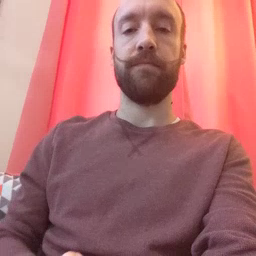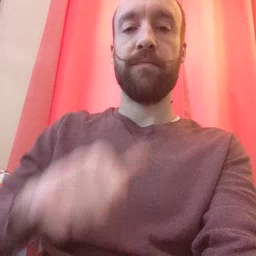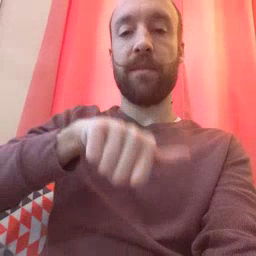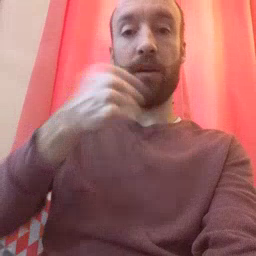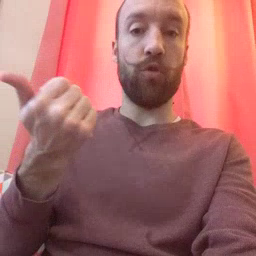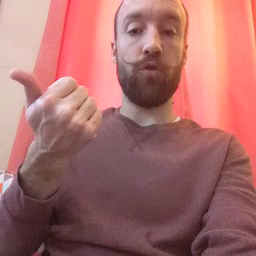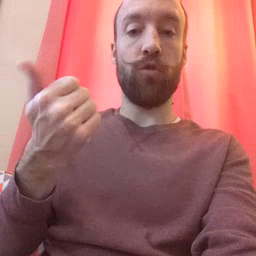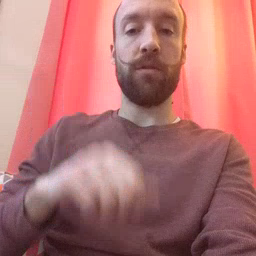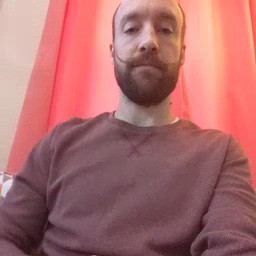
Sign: another